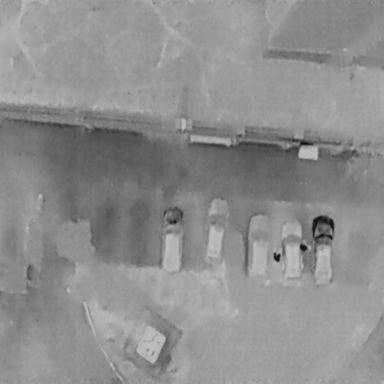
There are seven objects shown in the infrared image, including five Cars, and two People.